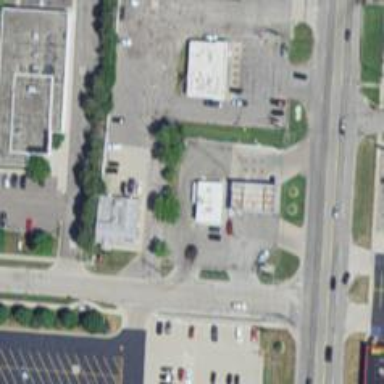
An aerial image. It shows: Convenience shop.